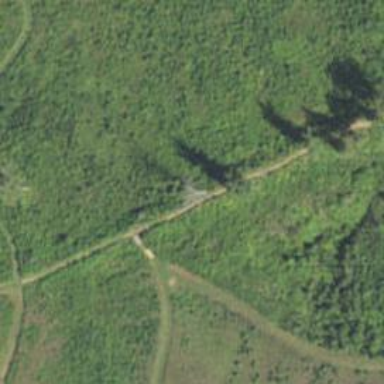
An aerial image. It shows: Path on bridge.